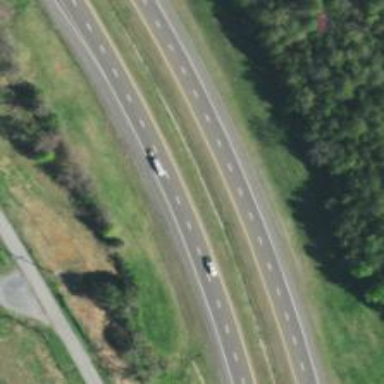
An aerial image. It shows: Trunk highway with expressway features.